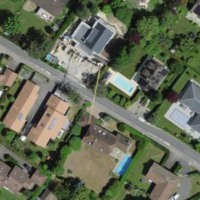
EUNIS habitat code: 55
Species observed at this site:
Fagopyrum esculentum